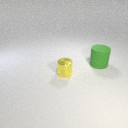
large green rubber cylinder to the right of small yellow metal cylinder